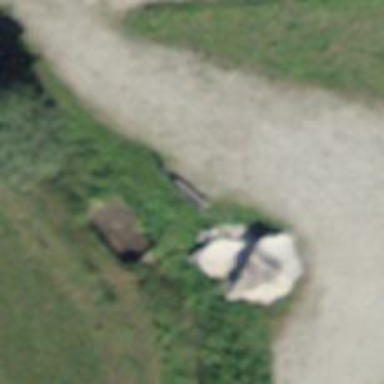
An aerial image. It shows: Bench.